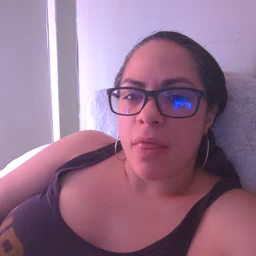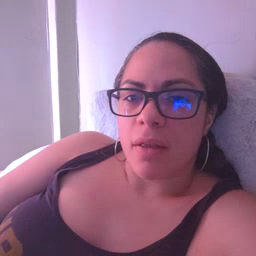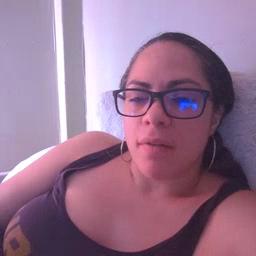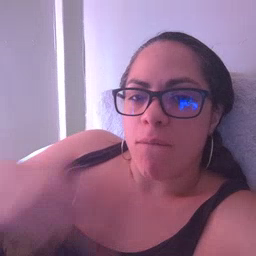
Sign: fall